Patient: sex M, age 71
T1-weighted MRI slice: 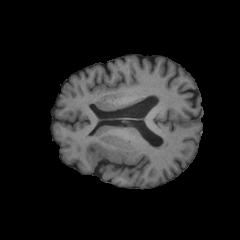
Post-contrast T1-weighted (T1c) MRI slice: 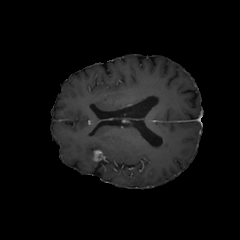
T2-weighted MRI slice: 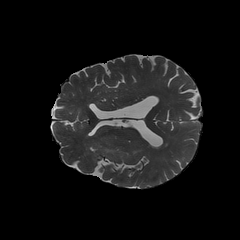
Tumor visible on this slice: yes
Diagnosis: Glioblastoma, IDH-wildtype
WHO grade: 4